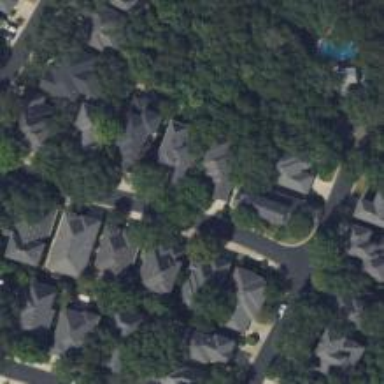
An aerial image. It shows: Neighborhood.